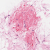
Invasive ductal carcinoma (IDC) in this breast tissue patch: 0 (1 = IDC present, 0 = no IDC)